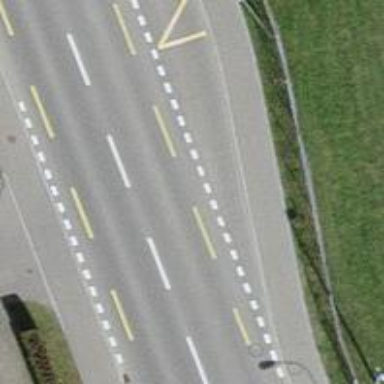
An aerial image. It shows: Primary highway with separate cycle lane and sidewalks on both sides.